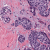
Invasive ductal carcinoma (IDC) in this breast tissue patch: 1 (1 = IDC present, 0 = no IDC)